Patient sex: M
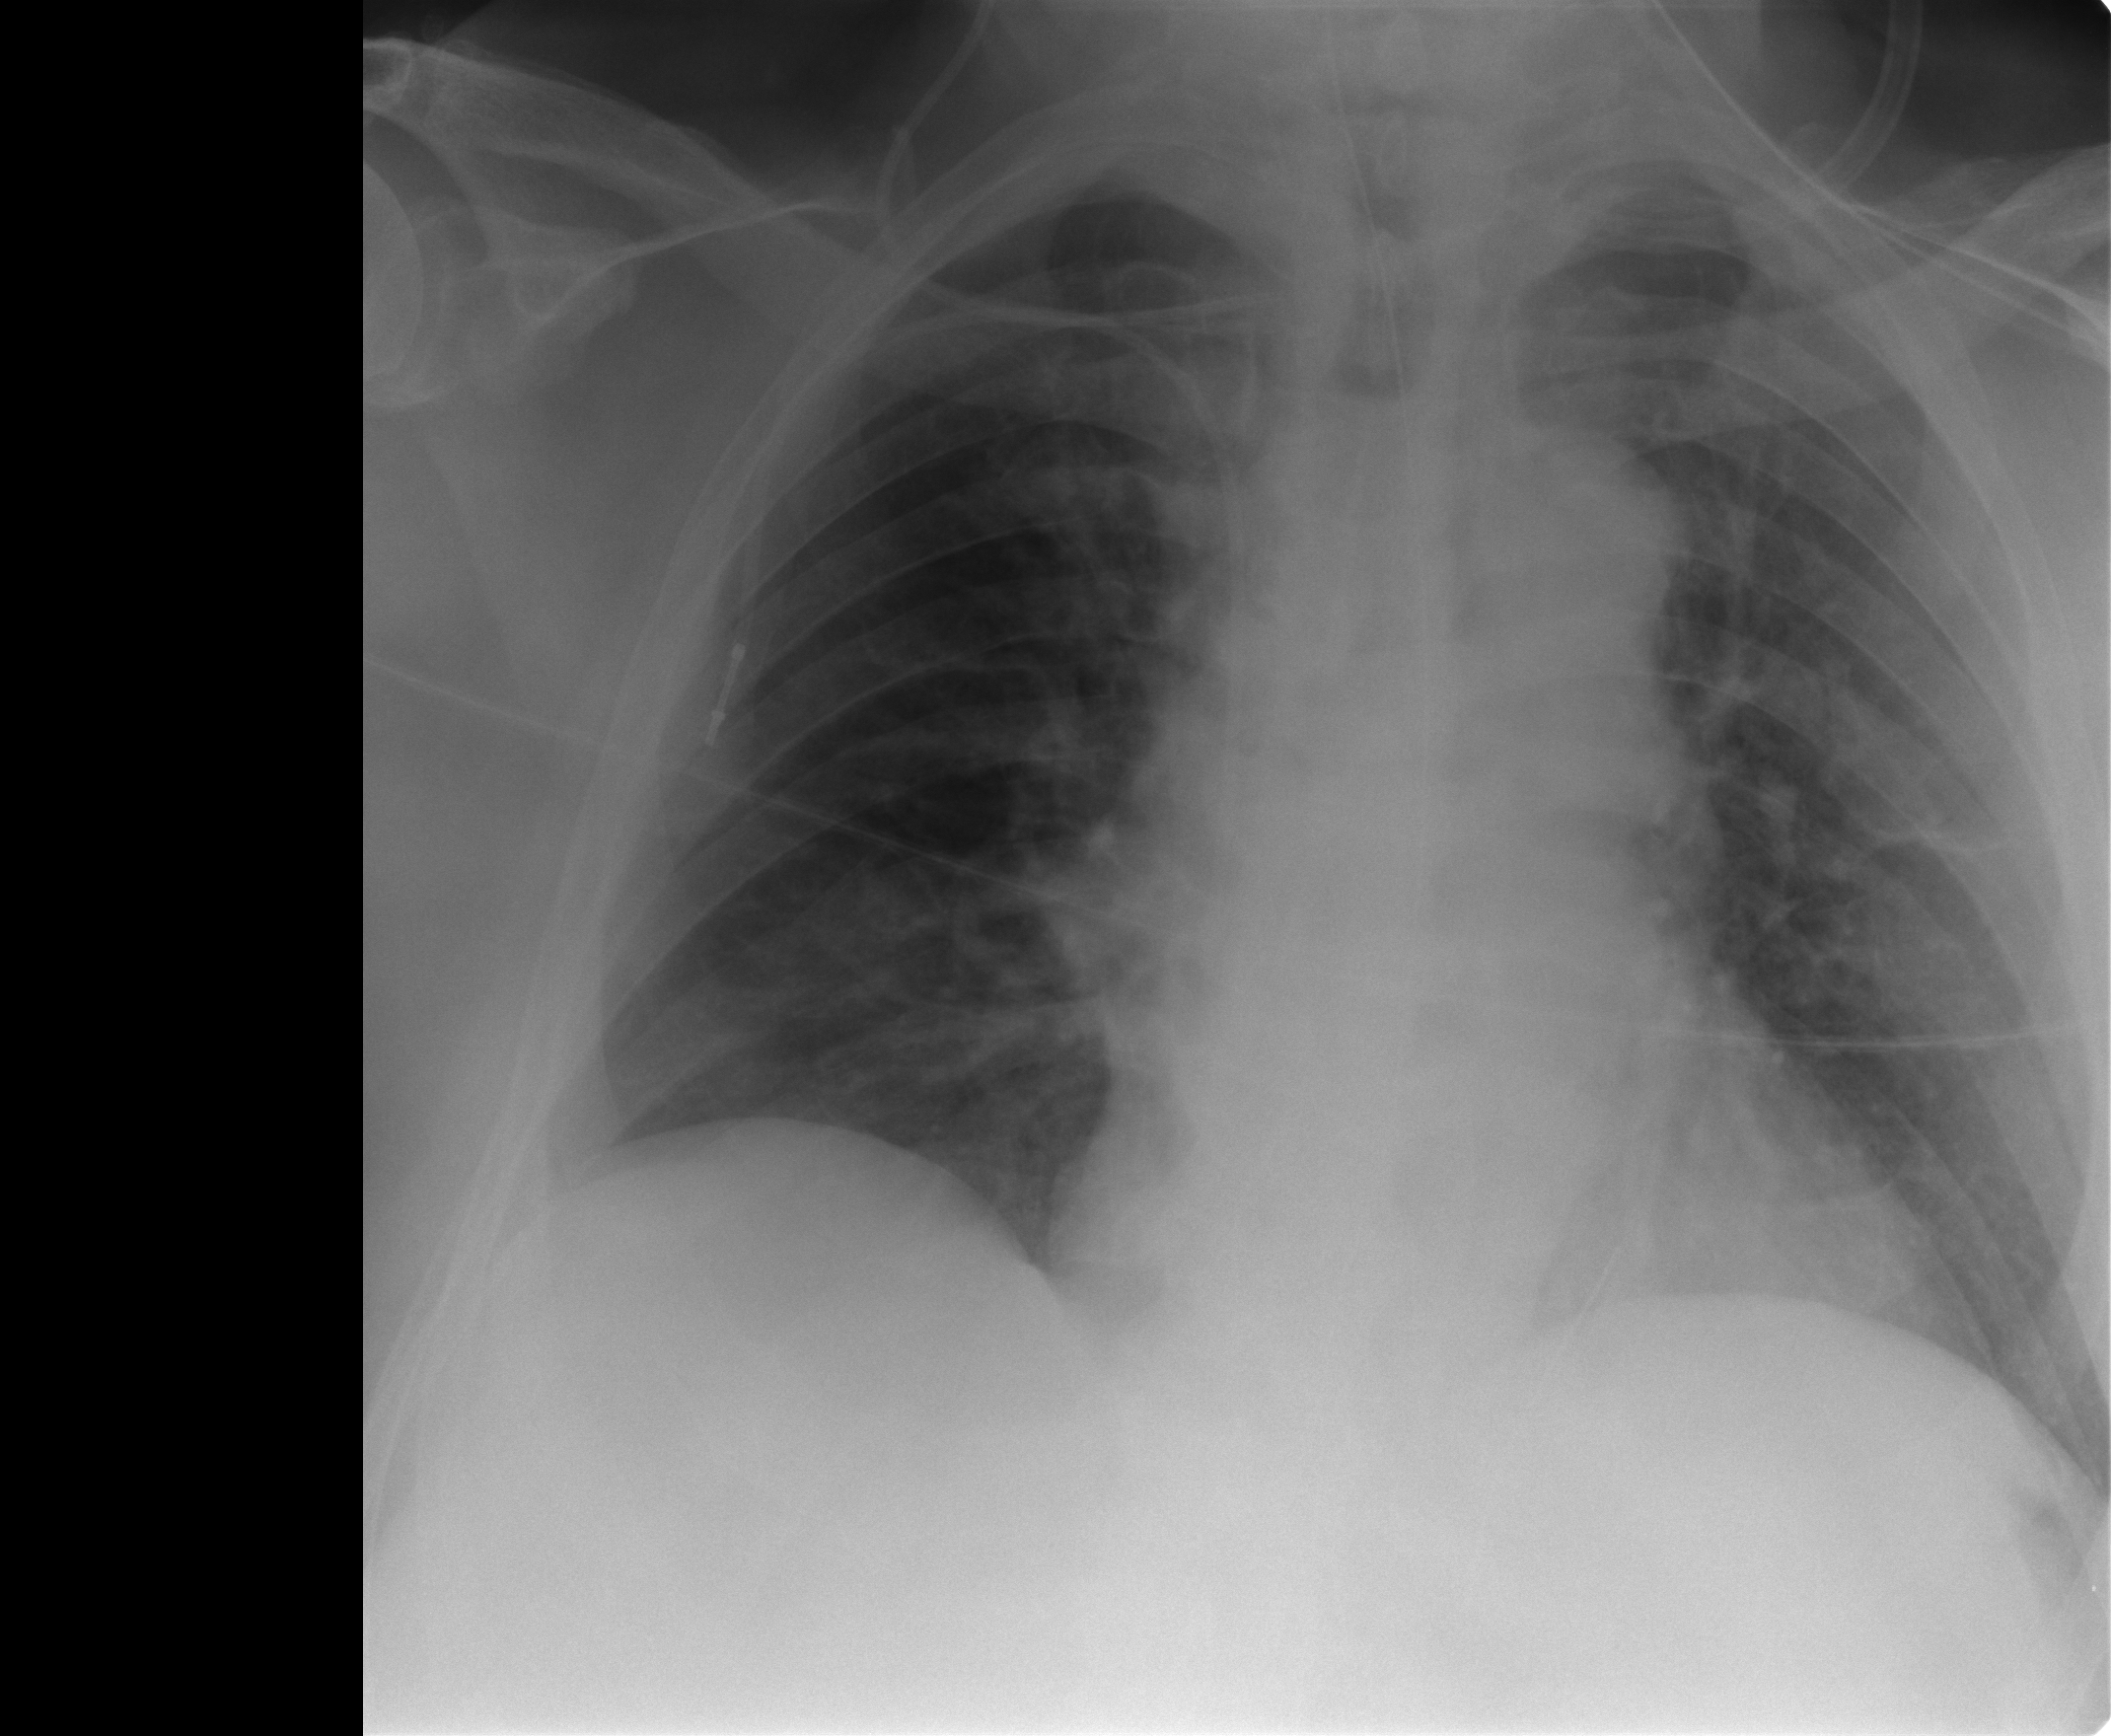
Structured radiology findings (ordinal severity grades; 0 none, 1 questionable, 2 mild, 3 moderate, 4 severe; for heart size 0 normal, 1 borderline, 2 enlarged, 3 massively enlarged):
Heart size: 0
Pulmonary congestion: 2
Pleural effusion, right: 1
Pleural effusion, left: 0
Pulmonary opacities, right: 0
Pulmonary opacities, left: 0
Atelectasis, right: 1
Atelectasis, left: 2